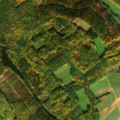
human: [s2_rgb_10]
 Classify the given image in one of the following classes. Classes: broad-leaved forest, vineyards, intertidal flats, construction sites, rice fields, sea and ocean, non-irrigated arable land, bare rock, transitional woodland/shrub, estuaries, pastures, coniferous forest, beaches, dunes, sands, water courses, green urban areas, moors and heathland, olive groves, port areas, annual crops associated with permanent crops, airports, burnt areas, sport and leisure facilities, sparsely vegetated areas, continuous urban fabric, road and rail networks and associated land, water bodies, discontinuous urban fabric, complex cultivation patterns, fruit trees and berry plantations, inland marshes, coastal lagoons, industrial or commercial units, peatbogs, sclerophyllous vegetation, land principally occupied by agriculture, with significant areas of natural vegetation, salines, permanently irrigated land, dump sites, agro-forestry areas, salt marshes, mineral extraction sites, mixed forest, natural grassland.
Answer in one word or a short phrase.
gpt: non-irrigated arable land, pastures, broad-leaved forest, coniferous forest, mixed forest